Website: crate-barrel
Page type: address-validator
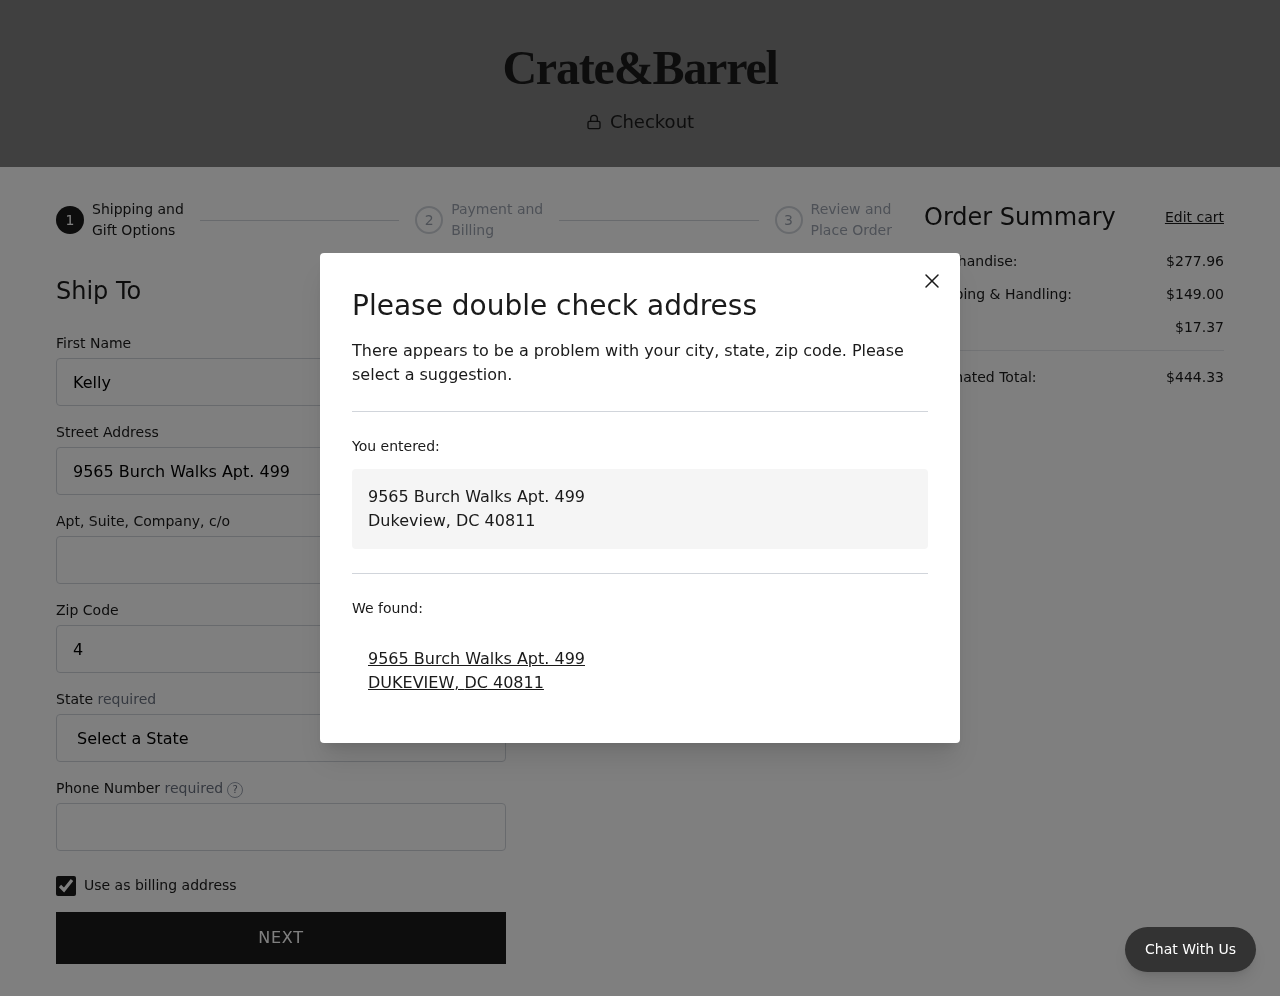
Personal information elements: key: PII_CITY
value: Dukeview
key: PII_CITY
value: DUKEVIEW
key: PII_FIRSTNAME
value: Kelly
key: PII_PHONE
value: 3109575655
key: PII_POSTCODE
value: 40811
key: PII_STATE
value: DC
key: PII_STATE_ABBR
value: DC
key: PII_STREET
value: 9565 Burch Walks Apt. 499
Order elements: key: ORDER_SUBTOTAL
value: $277.96
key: ORDER_SHIPPING_COST
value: $149.00
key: ORDER_TAX
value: $17.37
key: ORDER_TOTAL
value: $444.33